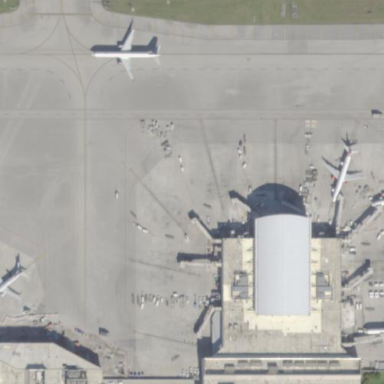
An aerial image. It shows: Terminal building located at airport.